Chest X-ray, AP view. Patient: 54 years old, sex M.
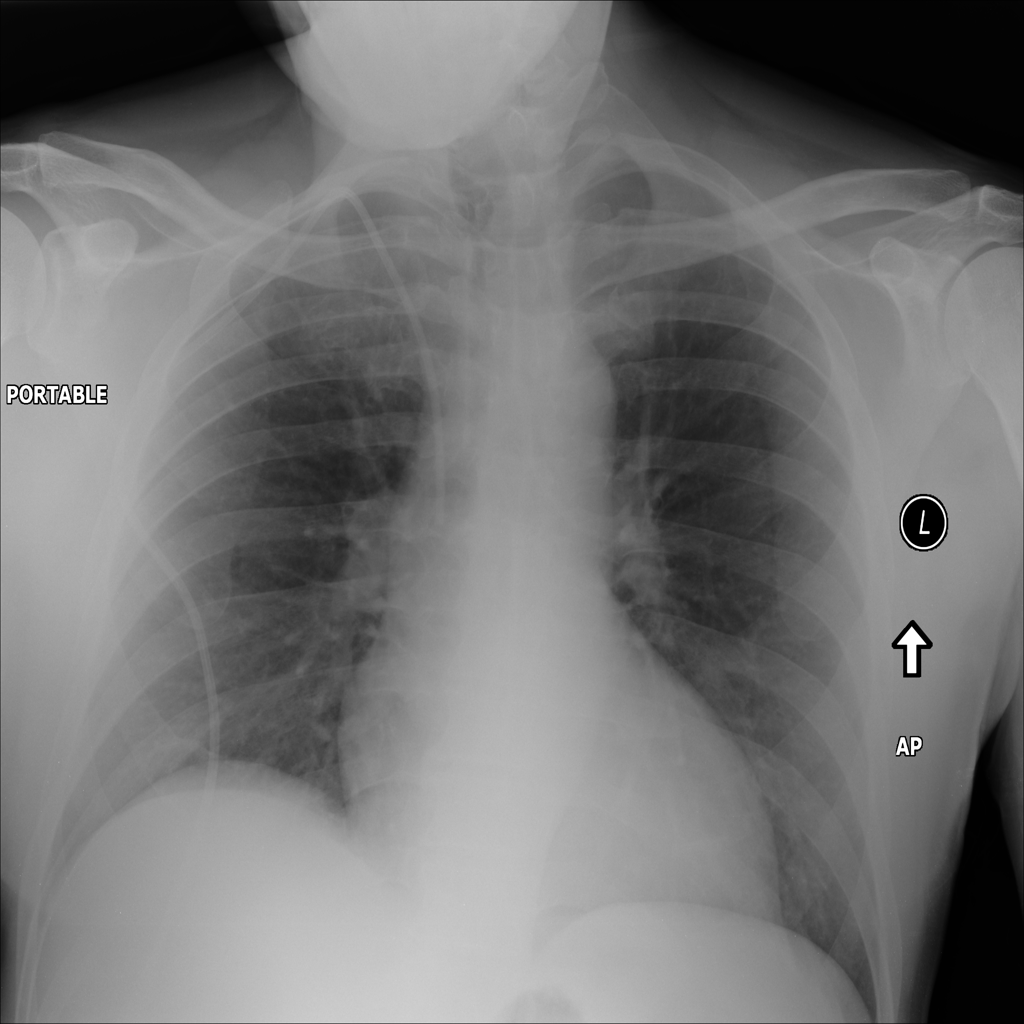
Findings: No Finding